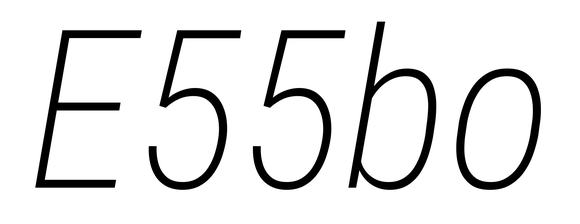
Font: Roboto-Italic_Condensed_ExtraLight_Italic